Question: Say I have a vector polygon with holes. I need to flood fill it by drawing connected segments. Of course, since there are holes, I can't fill it using a single continous polyline: I'll need to interrupt my path sometimes, then move to an area which was skipped and start another polyline there.
My goal is to find a set of polylines needed to fill the whole polygon. Better if I can find the set (that is, the way I can fill the polygon with the minimum number of interruptions).
how could I do that for partial density fills? Say, I don't want to fill at 100% density but I want a 50% (this will require that fill lines, supposing they're parallel each other and have a single-unit width, are put at a distance of two units).
I couldn't find a similar question here, although there are many related to flood-fill algorithms.
Any ideas or pointers?
this picture from <URL> shows a good hypotetical flood path. I believe I could do that using a bitmap. However I've got a vector polygon. Should I rasterize it?

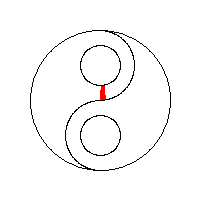
Answer: I'm assuming here that the distance between lines is 1 unit.
A crude implementation, with no guarantee to find the minimum number of polyline, is:
1. Start with an empty set of polylines.
2. Determine minx and maxx of the polygon.
3. Loop x from xmin to xmax, with a step of 1. Line L is the vertical line at x. Intersect vertical line L with your polygon (quick algorithm, easy to find). That will give you a set of segments: {(x,y1)-(x,y2)}. For all polylines, and all segments, merge segment + end of polylines (see note 1 below). When you merge a segment and a polyline, append a small stretch at the end of the polyline (to joint it to the segment), and the segment itself. For all segments that you can't merge using that, add a new polyline in the global set.
4. At the end, try to merge again polylines if possible (ends close together).
Optimal algorithm for merging new segments to existing polylines should be easy to find (hashing on y), or a brute force algorithm may suffice:
1. number of new segments per line scan should not be too high if your polygons do not have zillions of holes,
2. number of global polylines at every step should not be too large,
3. you compare only with the end segment of each polylines, not the whole of it.
: To cover the case where your polygon has nearly-vertical edges, the merge process should not look only at y-delta, but allow a merge if any two y range overlaps (that means end of polyline y-range overlap segment y-range).